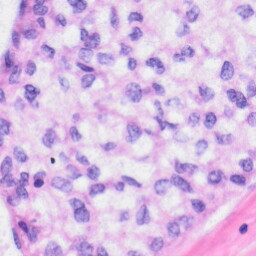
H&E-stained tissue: Liver